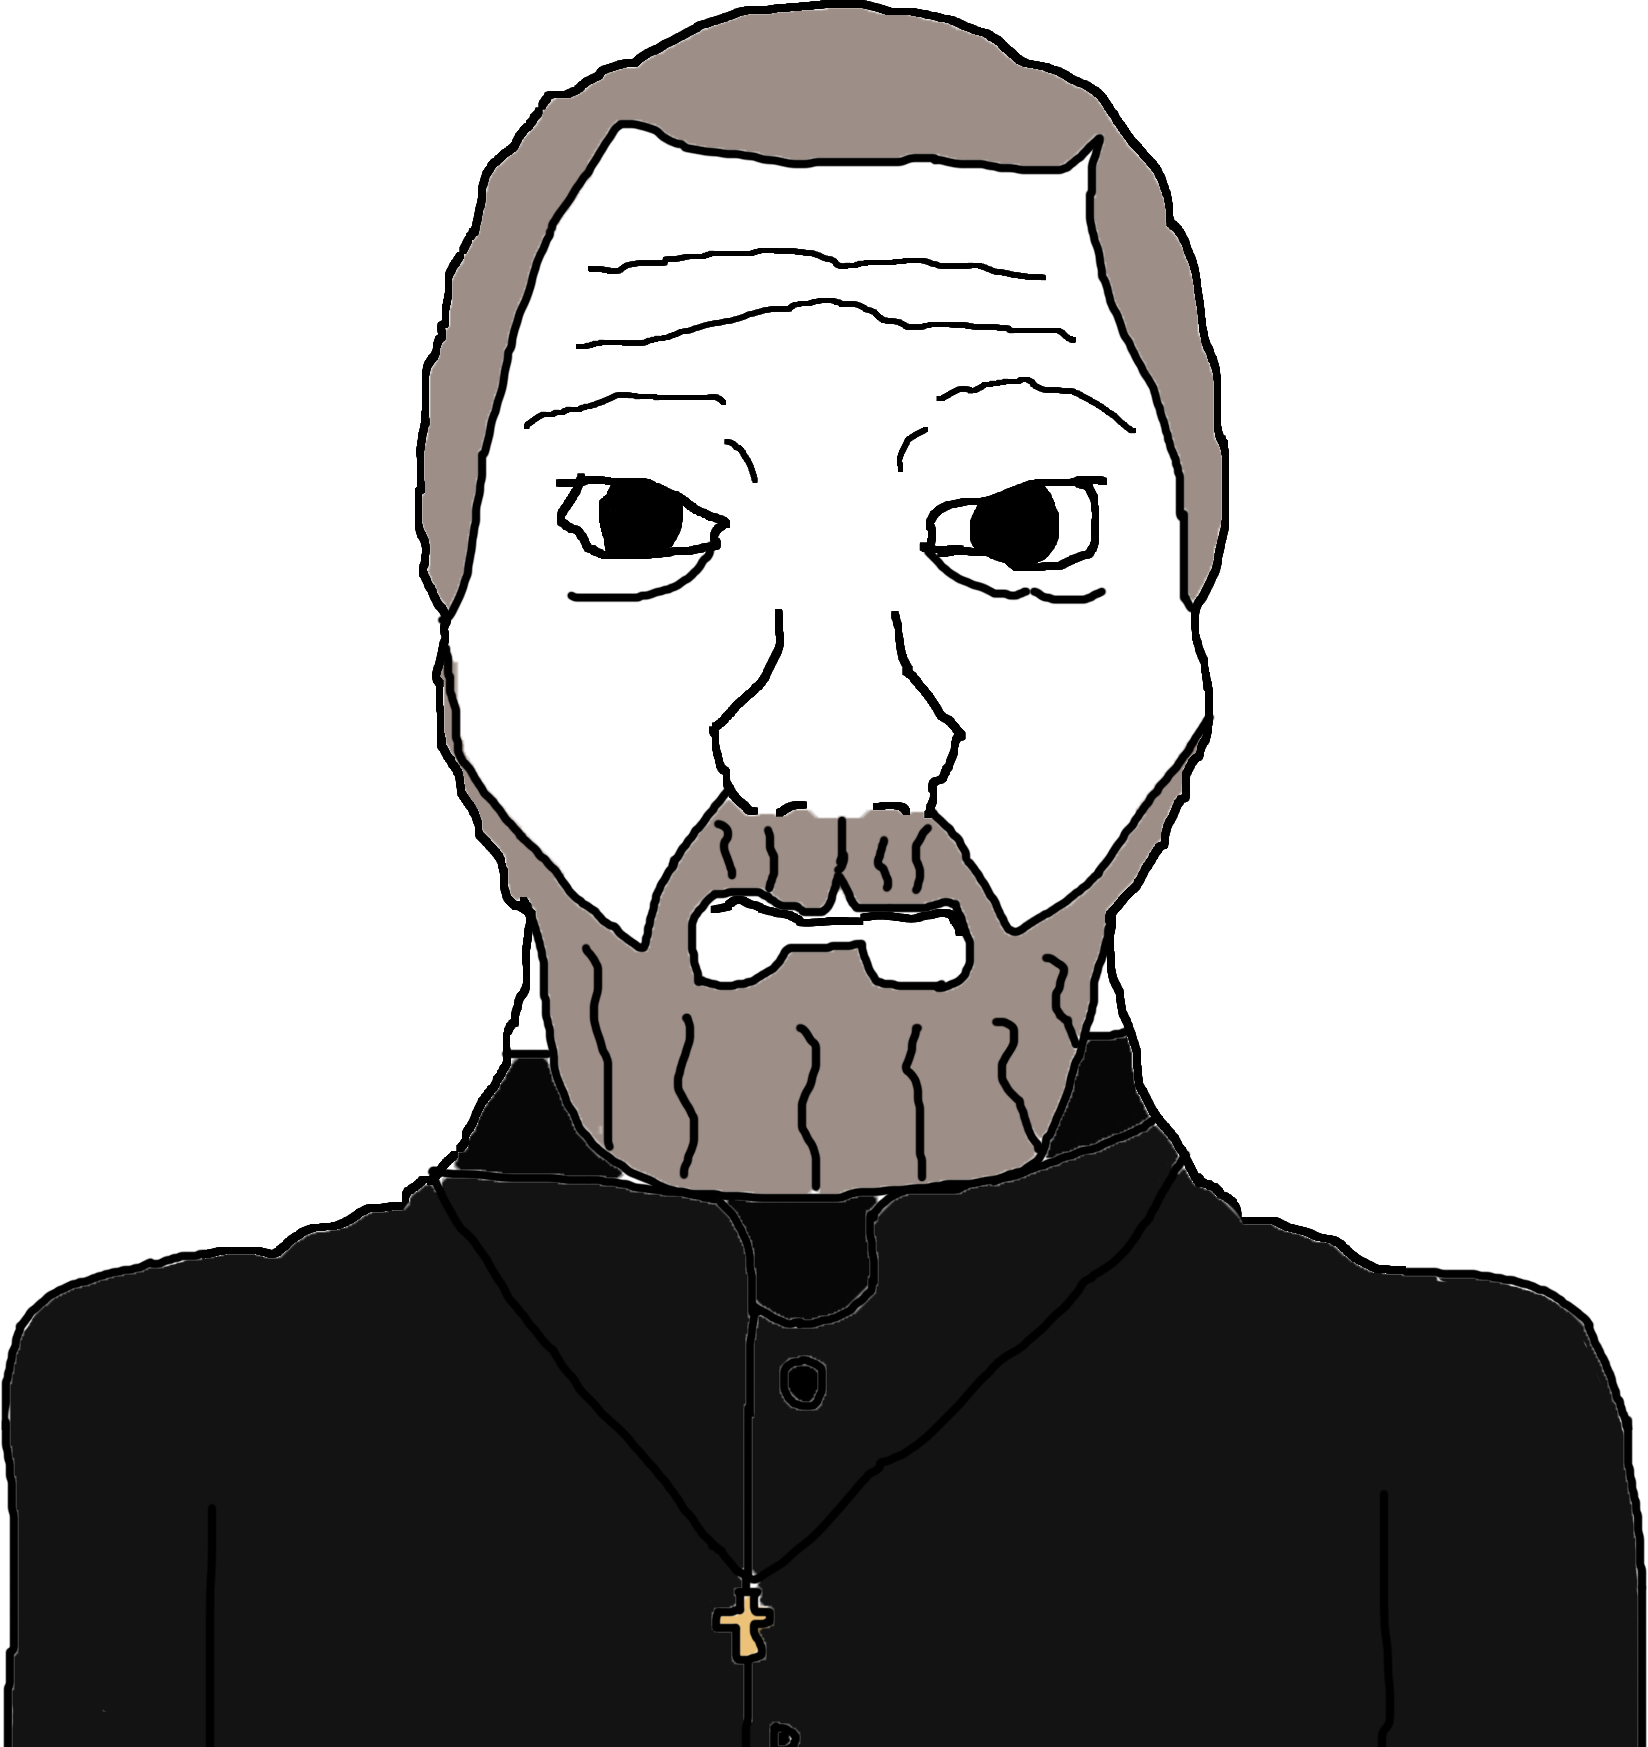
Label: 5_Front_Wojak